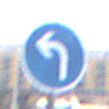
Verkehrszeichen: VorgeschriebeneFahrtrichtungLinks
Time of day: MorningAfternoon
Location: Outdoor (Urban)
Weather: Overcast
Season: NotSpecified
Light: Natural